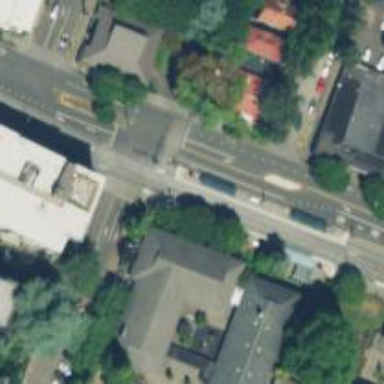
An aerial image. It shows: Tram crossing on the railway.